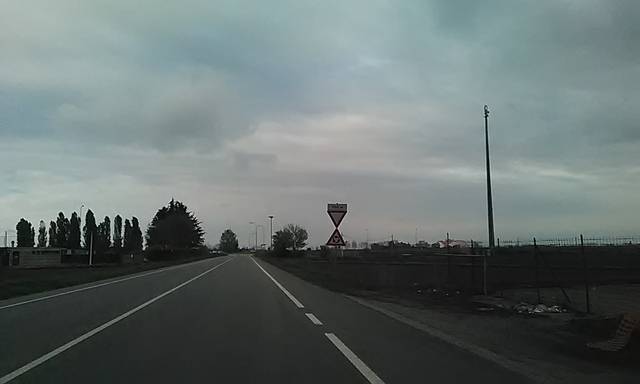
Region: Italy
Coordinates: 45.227, 8.461